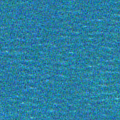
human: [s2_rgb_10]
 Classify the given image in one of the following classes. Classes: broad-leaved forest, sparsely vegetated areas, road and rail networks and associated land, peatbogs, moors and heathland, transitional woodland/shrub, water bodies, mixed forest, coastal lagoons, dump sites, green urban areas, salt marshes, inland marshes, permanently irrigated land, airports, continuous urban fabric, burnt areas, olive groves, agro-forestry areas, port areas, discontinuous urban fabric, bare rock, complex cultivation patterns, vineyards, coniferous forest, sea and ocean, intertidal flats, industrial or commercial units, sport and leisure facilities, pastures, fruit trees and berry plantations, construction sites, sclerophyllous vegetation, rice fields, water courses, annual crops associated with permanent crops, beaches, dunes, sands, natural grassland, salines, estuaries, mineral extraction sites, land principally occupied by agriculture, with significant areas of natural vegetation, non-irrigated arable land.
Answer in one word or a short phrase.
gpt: sea and ocean